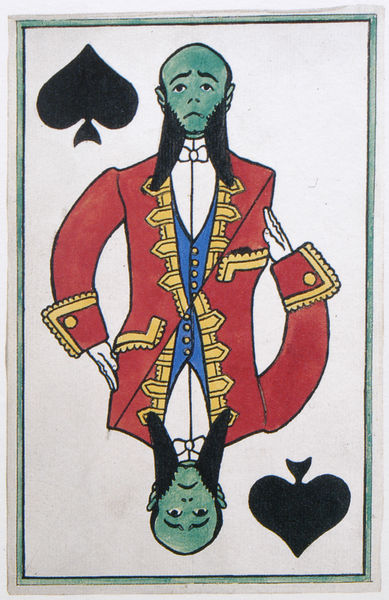
Titel: Entwurf für ein zwölfteiliges Kartenspiel
Künstler: Félix Vallotton
Standort: Lausanne
Institution: Galerie du Chêne
Schlagwörter: blau, hand, kopf, mann, weiß, gelb, grün, bunt, mund, nase, ohr, schwarz, skizze, zeichnung, blick, rot, schleife, anzug, bart, hemd, jacke, ober, arm, augen, diener, gesicht, rahmen, ärmel, spiegel, spiegelung, rauch, gold, mantel, blatt, knopf, schultern, traurig, grafik, graphik, linien, ich seh nix, rand, romantik, könig, frack, karikatur, kartenspiel, symmetrie, streng, brauen, glatze, starr, spiegeln, knöpfe, fliege, gehrock, jacket, weste, spiel, linear, symmetrisch, druck, komik, mundwinkel, humor, uniform, soldat, witz, backenbart, spiegelverkehrt, koteletten, manschette, tasche, entwurf, lustig, kotletten, karte, negativ, butler, teufel, plan, herz, königin, livree, stulpen, design, doppelt, azur, bube, unglücklich, monster, piek, pik, punktsymmetrie, spielkarte, skat, einhändig, grundfarben, karteng, livre, pik bube, schippen, coloriert, reckteck, iniform, paralelle